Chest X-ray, AP view. Patient: 67 years old, sex M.
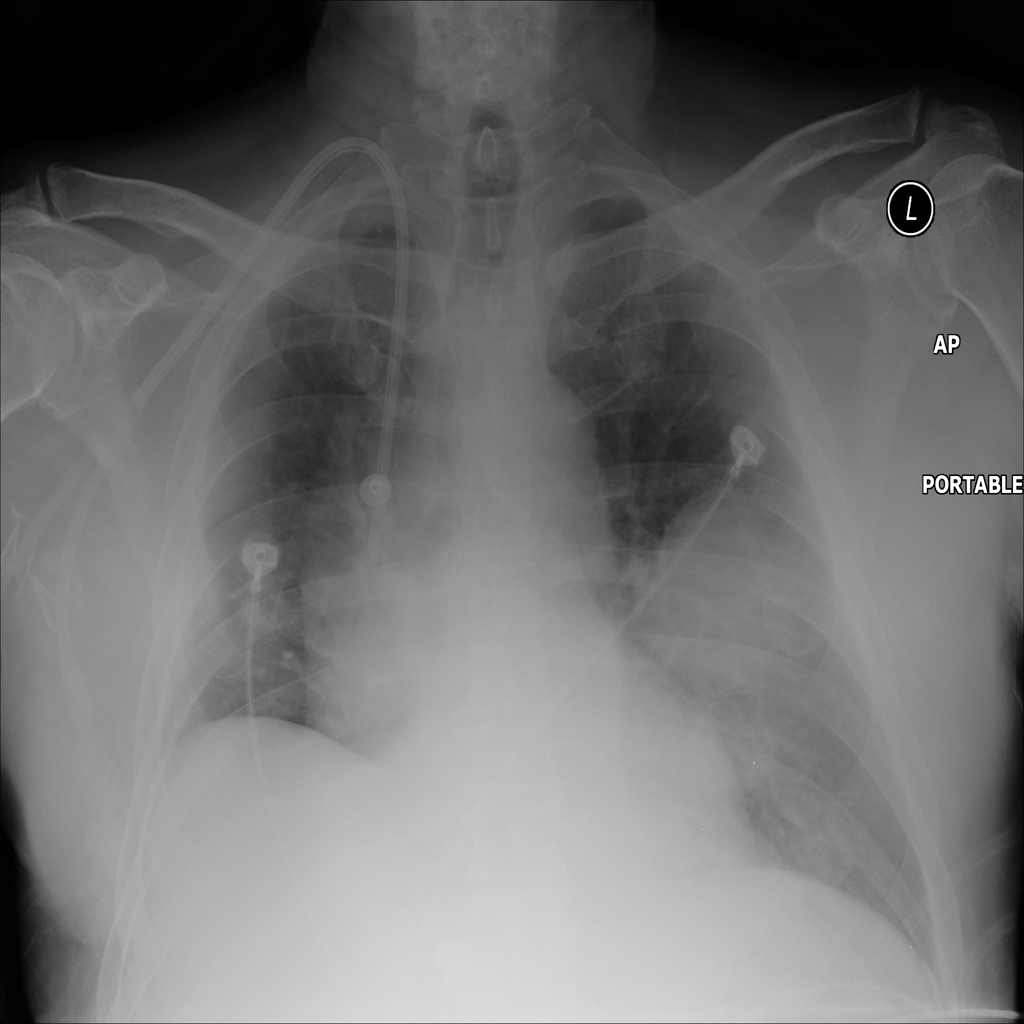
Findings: Mass